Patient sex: M
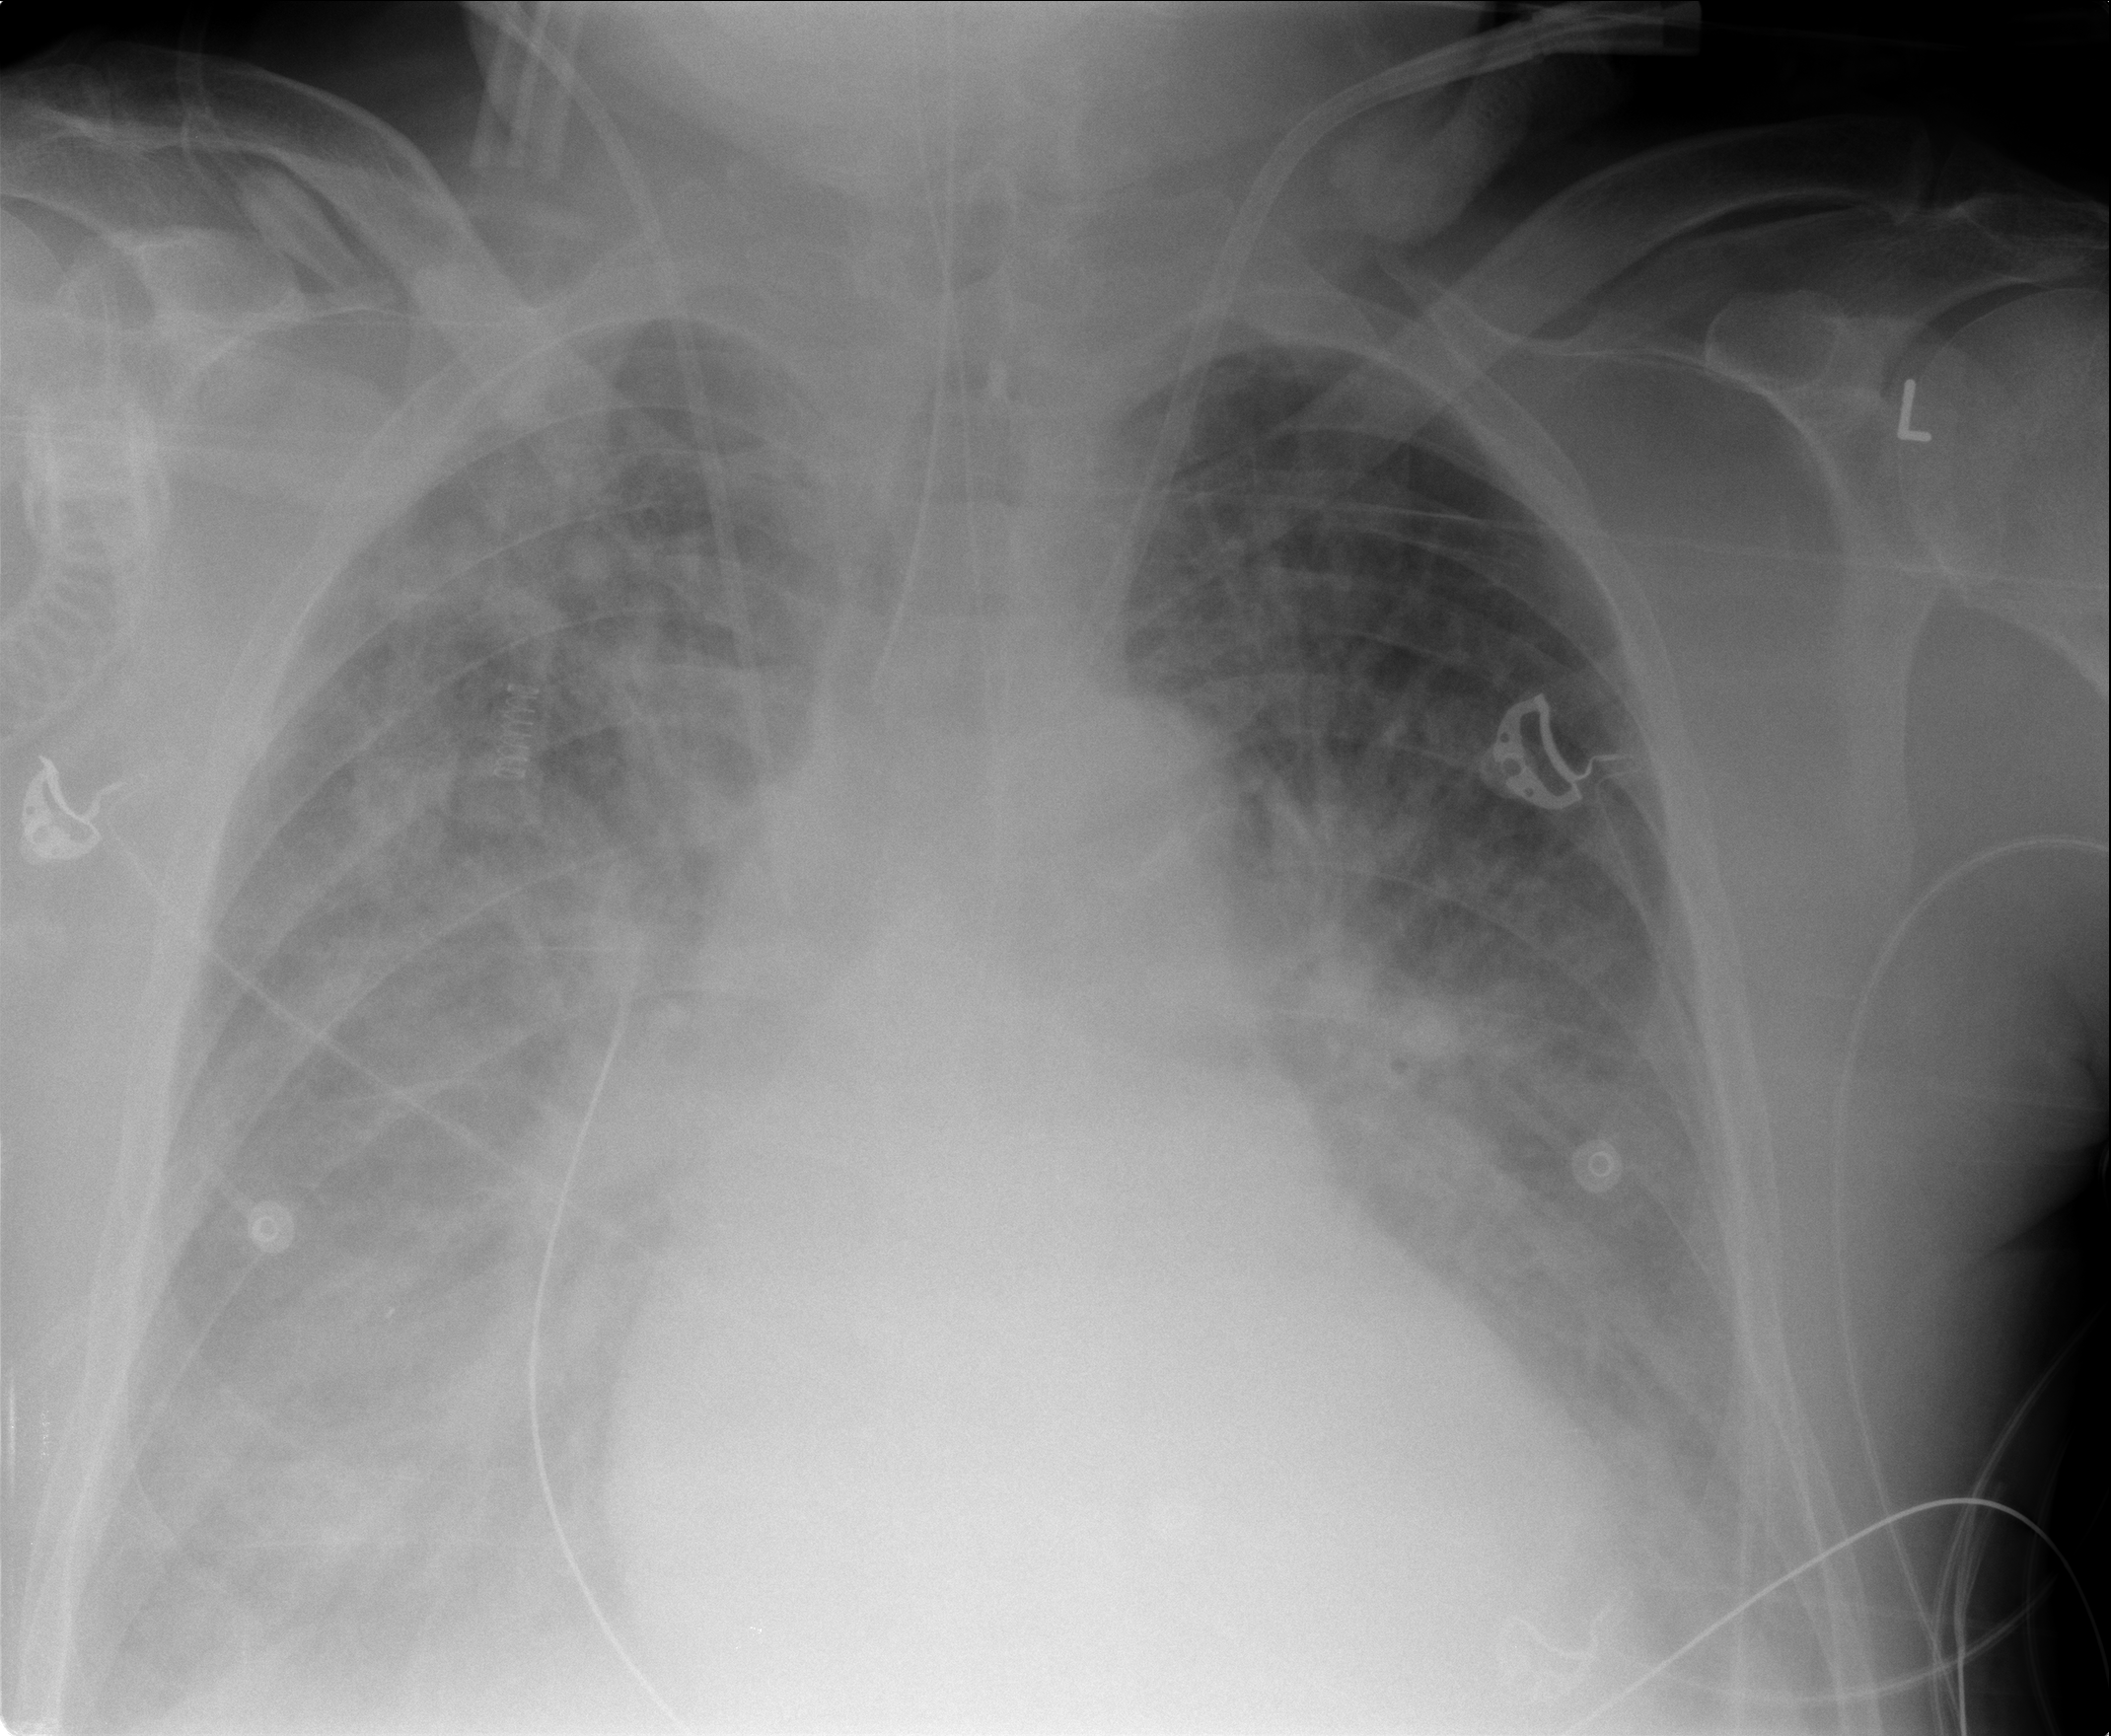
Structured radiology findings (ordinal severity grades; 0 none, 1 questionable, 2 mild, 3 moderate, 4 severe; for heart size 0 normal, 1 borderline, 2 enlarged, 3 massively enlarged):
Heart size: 0
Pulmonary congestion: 3
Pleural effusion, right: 2
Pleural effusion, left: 2
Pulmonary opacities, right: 3
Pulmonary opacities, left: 2
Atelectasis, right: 2
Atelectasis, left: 2